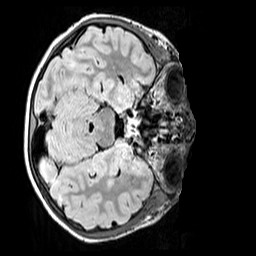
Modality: FLAIR
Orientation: axial
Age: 9
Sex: male
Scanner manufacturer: siemens
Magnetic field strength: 3 T
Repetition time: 5 s
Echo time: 0.388 s